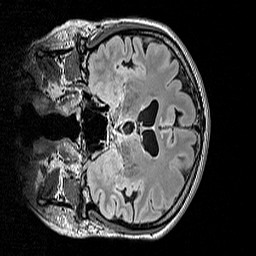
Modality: FLAIR
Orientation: coronal
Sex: female
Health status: ill
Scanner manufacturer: siemens
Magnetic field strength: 3 T
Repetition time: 5 s
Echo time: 0.388 s